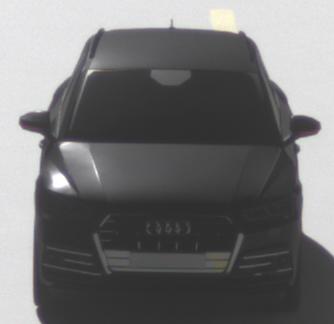
Make: Audi
Model: Q5 45 TFSI
Detailed model: Q5 (FY)
Model produced from: 2019/01
Model produced until: 2019/05
Doors: 5
Color: black
Road condition: dry road
Daytime: morning or afternoon
Contrast: high contrast